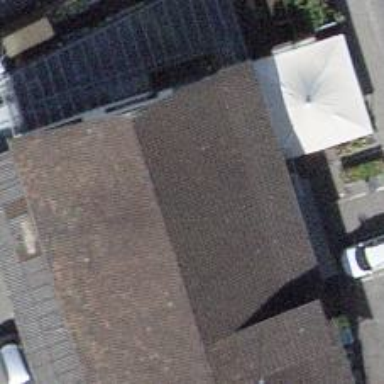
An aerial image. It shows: Garden center shop.